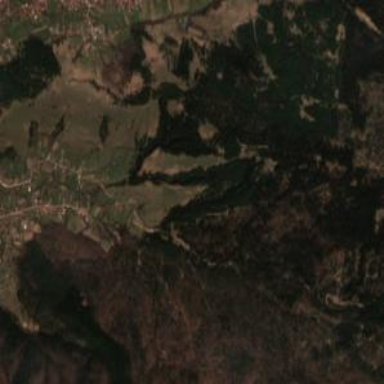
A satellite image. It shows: Coniferous forest area.